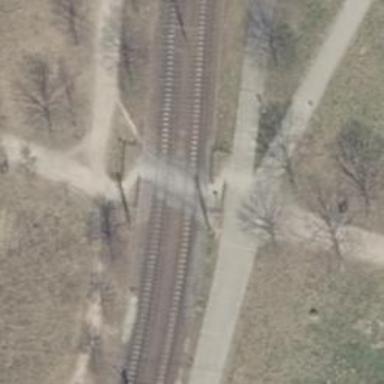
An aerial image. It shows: Uncontrolled tram railway crossing.